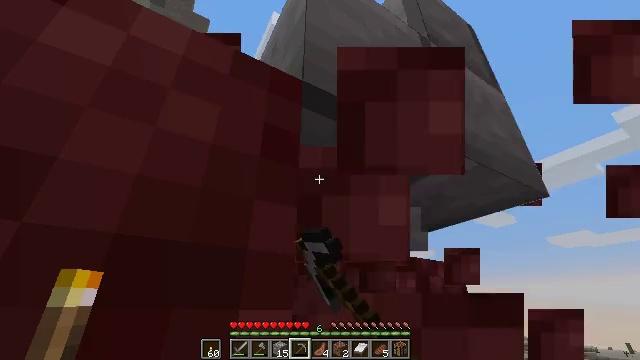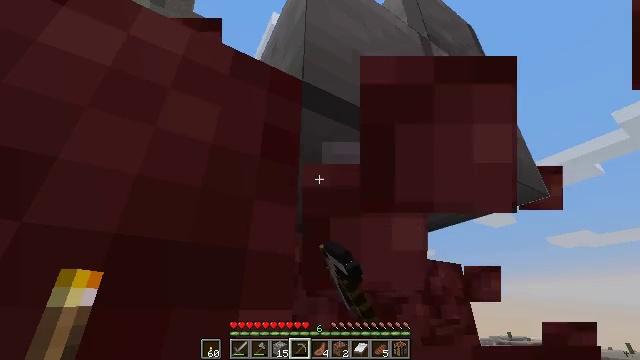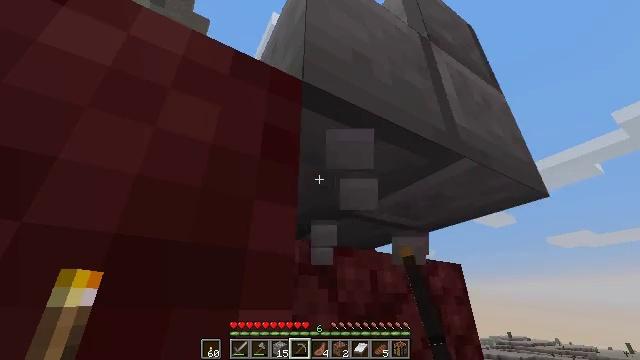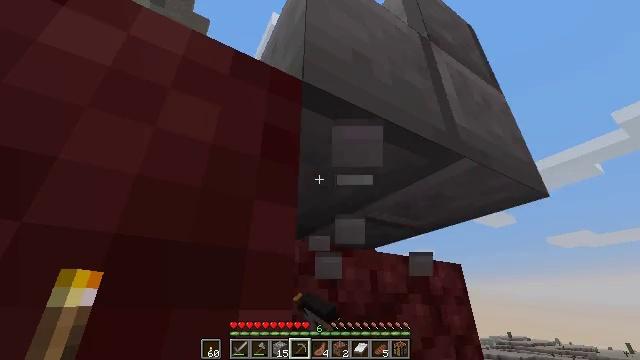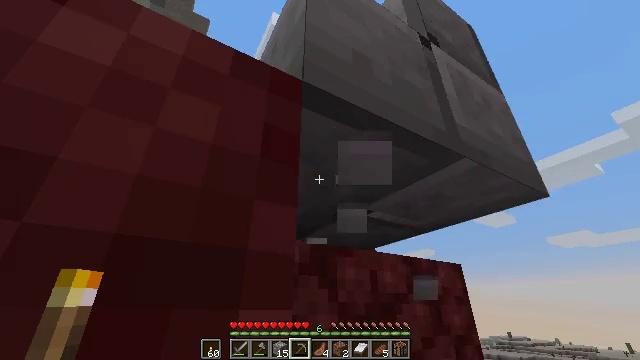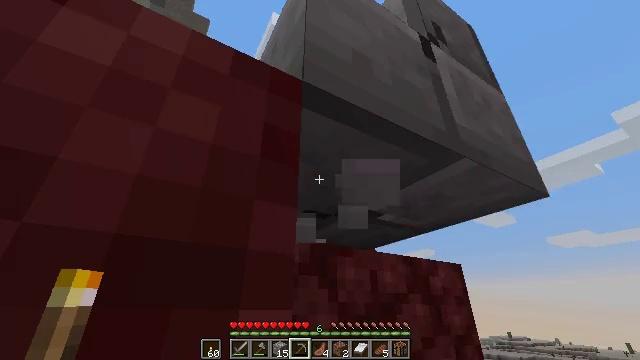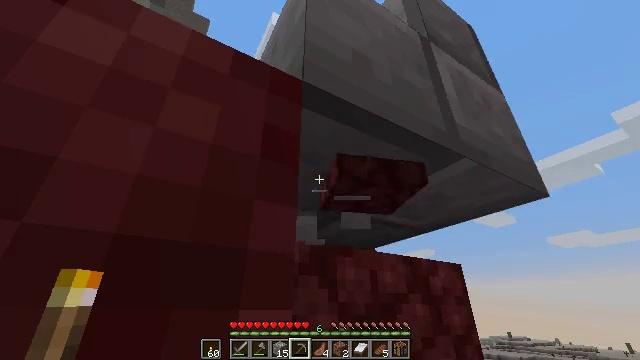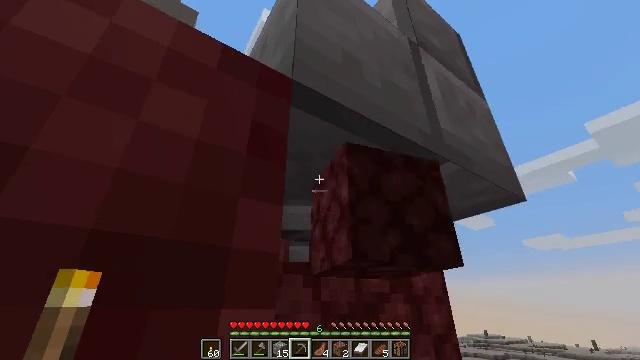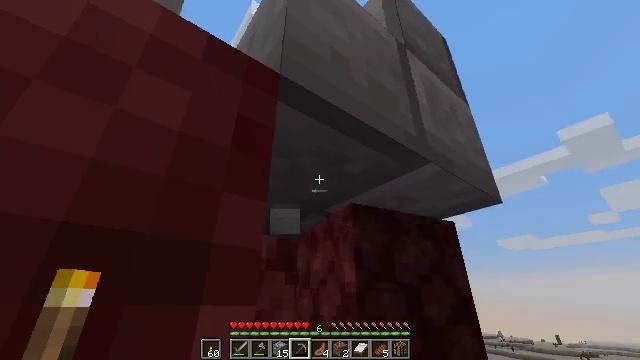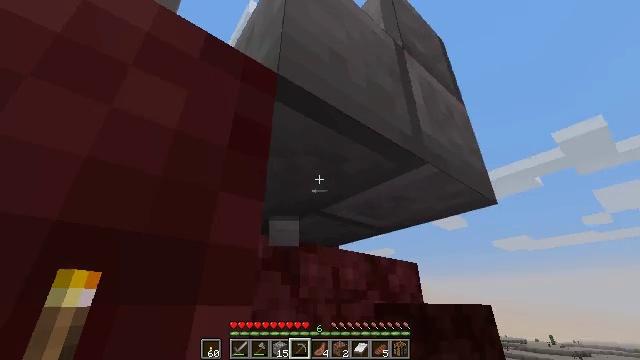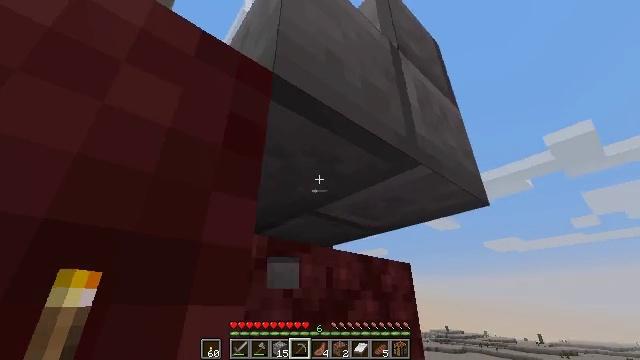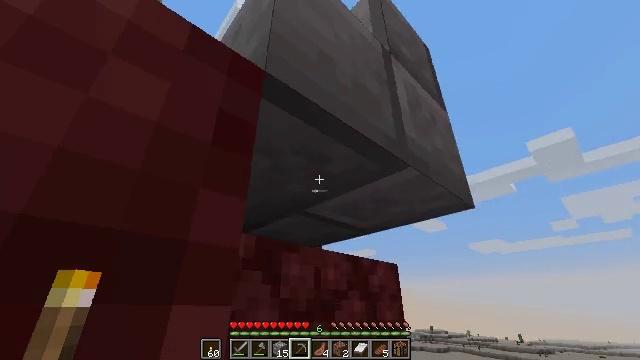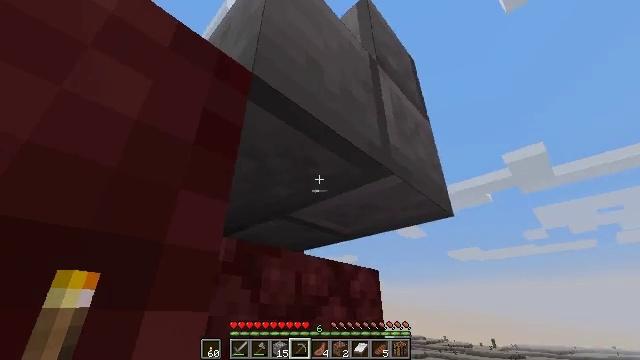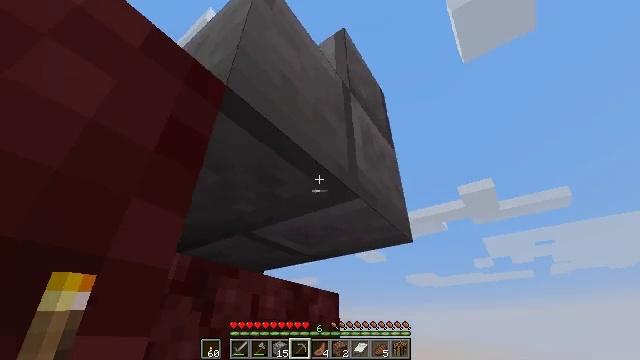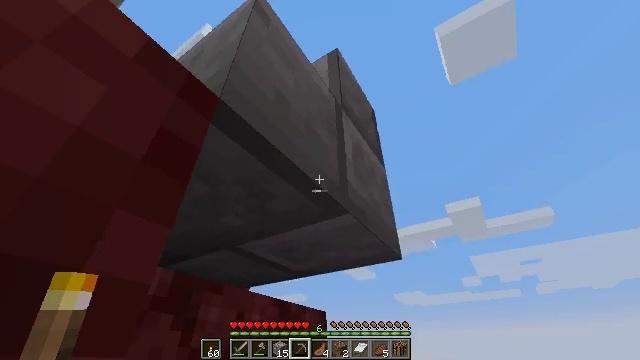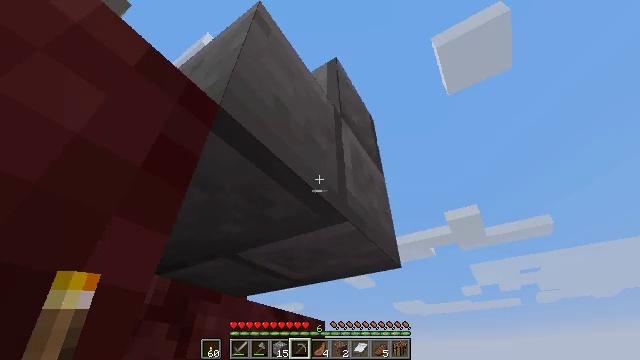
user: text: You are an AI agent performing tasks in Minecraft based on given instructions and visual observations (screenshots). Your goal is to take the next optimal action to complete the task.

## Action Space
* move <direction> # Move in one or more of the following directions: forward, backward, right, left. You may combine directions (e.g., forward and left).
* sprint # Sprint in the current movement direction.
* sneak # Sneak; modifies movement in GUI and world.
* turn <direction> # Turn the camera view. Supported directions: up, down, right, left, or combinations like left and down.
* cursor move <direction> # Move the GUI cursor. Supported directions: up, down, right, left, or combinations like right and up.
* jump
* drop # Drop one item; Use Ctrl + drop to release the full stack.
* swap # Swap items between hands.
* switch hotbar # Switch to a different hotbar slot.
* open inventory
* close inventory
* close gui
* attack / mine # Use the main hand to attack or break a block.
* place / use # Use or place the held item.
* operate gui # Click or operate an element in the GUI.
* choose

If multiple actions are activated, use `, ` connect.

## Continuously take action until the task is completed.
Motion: motion action
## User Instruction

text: Mine stone brick stairs block.
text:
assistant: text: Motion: attack / mine
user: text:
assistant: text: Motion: attack / mine
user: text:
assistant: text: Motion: attack / mine
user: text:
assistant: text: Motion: attack / mine
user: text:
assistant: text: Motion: attack / mine
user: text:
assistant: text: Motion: no_op
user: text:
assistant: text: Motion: turn right
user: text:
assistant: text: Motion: turn right
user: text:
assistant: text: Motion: no_op
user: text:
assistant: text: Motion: turn right
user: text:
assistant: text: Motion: turn right
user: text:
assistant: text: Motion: turn right and up
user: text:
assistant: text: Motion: turn right and up
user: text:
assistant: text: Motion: turn right and up
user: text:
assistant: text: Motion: turn up
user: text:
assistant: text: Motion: no_op
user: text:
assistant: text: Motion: attack / mine
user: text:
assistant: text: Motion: attack / mine
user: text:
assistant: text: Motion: attack / mine
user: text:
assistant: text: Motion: attack / mine
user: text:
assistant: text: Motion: attack / mine
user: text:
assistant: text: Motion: attack / mine
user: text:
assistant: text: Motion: attack / mine
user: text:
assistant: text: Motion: attack / mine
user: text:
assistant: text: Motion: attack / mine
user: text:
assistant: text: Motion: attack / mine
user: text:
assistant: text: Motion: attack / mine
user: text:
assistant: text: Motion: attack / mine
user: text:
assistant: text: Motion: attack / mine
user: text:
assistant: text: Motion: attack / mine